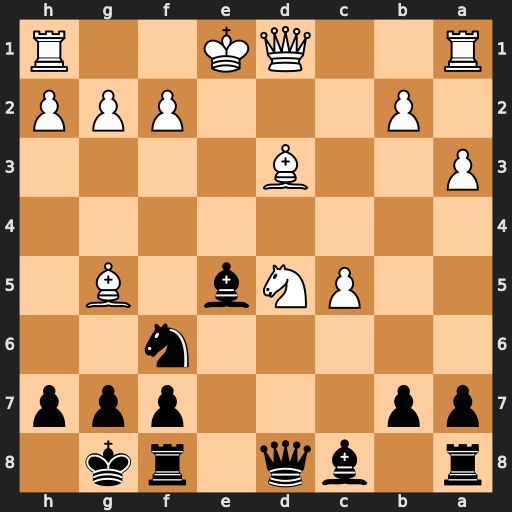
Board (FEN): r1bq1rk1/pp3ppp/5n2/2PNb1B1/8/P2B4/1P3PPP/R2QK2R
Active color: b
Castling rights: KQ
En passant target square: -
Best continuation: Qxd5 Bxf6 Qxg2